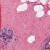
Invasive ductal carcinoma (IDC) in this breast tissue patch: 0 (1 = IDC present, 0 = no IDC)